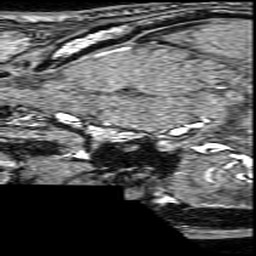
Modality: angio
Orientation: sagittal
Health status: ill
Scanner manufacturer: philips
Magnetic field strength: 3 T
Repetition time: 0.01828 s
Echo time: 0.00337 s